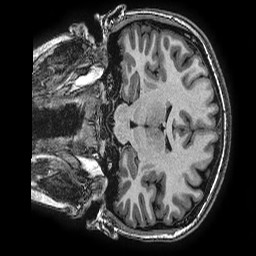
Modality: T1w
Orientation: coronal
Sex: female
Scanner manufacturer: ge
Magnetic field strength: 3 T
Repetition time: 0.0077 s
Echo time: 0.003436 s